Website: lowes
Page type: billing-address
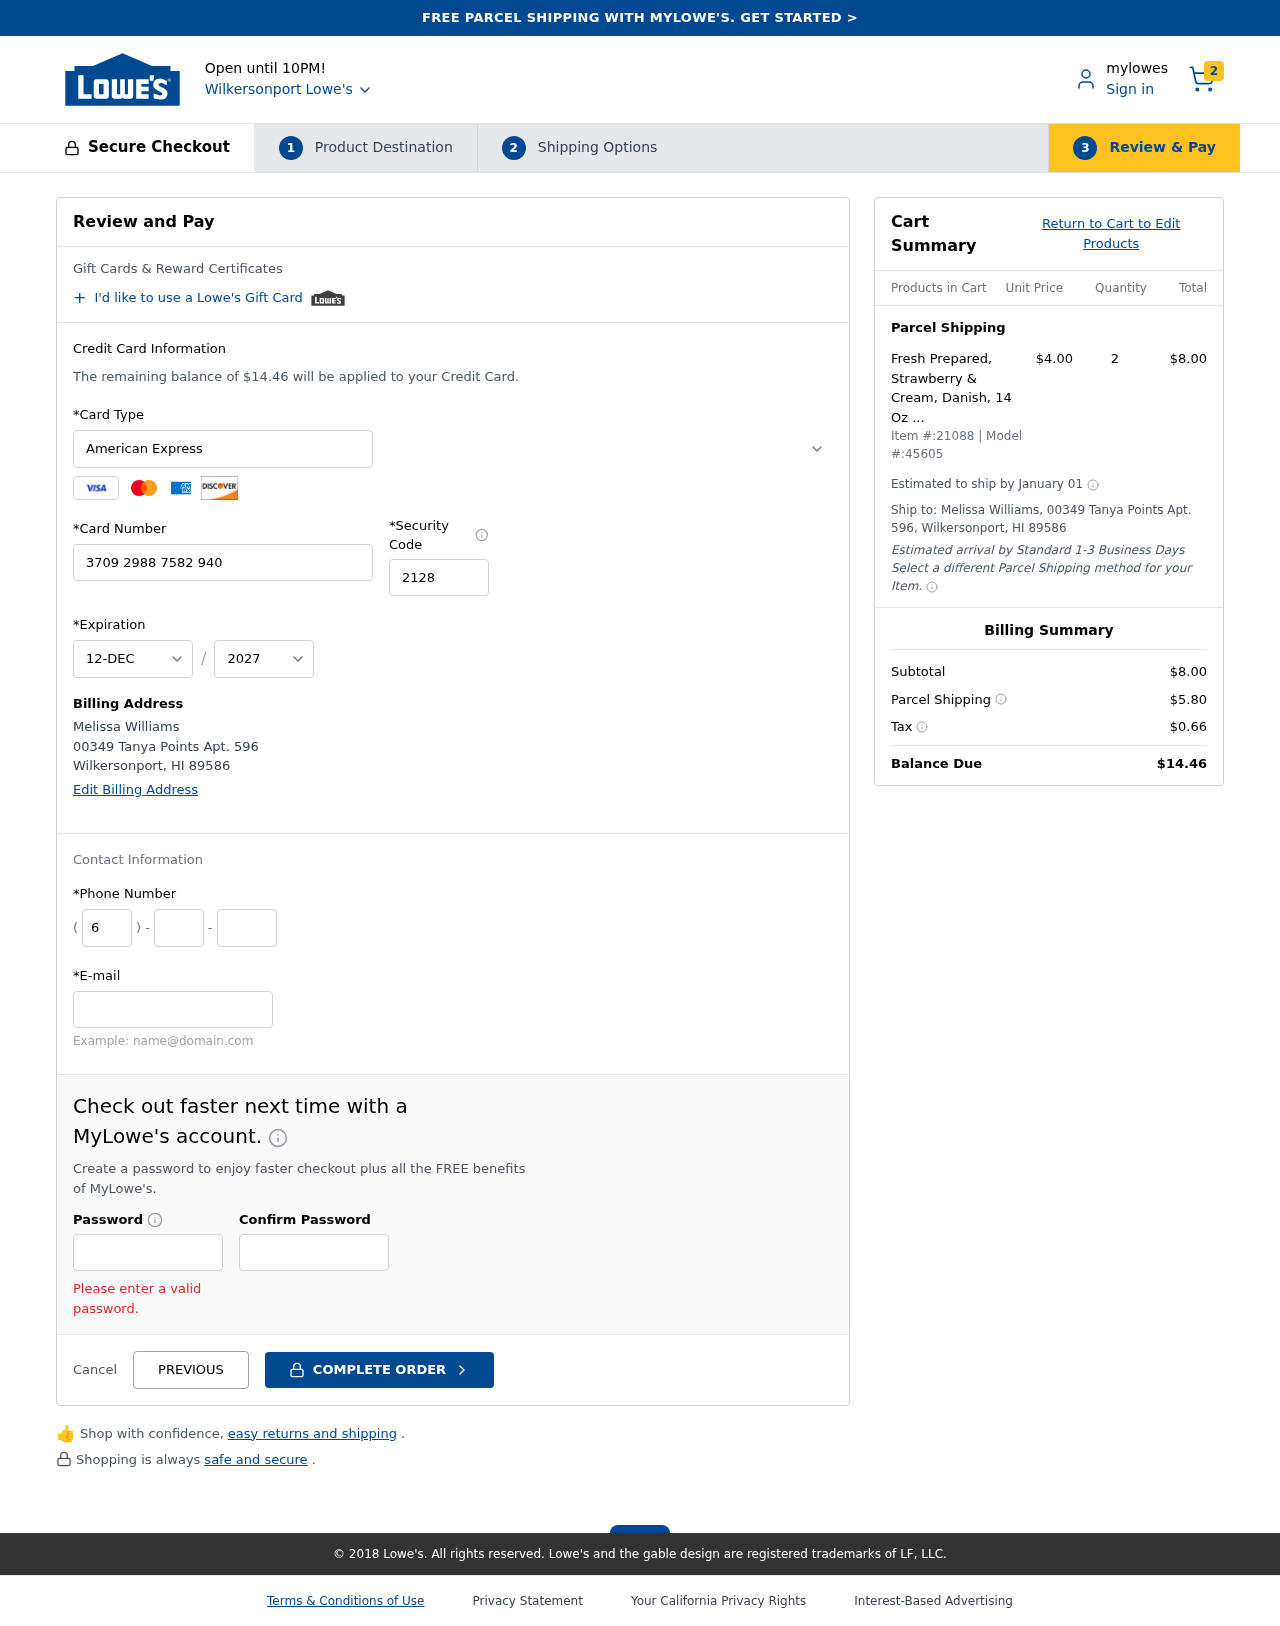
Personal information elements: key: PII_CARD_CVV
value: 2128
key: PII_CARD_EXPIRY_MONTH
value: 12
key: PII_CARD_EXPIRY_YEAR
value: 27
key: PII_CARD_NUMBER
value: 3709 2988 7582 940
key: PII_CARD_TYPE
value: American Express
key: PII_CITY
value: Wilkersonport
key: PII_CITY_STATE_ZIP
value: Wilkersonport, HI 89586
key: PII_EMAIL
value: mwilliams@yahoo.com
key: PII_FULLNAME
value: Melissa Williams
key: PII_PHONE_AREA
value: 643
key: PII_PHONE_PREFIX
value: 888
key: PII_PHONE_SUFFIX
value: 3957
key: PII_STREET
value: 00349 Tanya Points Apt. 596
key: PII_FULLNAME2
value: Melissa Williams
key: PII_STREET2
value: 00349 Tanya Points Apt. 596
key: PII_CITY_STATE_ZIP2
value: Wilkersonport, HI 89586
Product elements: key: PRODUCT1_NAME
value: Fresh Prepared, Strawberry & Cream, Danish, 14 Oz (4 Count)
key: PRODUCT1_PRICE
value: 4
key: PRODUCT1_QUANTITY
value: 2
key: PRODUCT_ITEM_NUMBER
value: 21088
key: PRODUCT_MODEL_NUMBER
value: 45605
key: PRODUCT1_LINE_TOTAL
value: $8.00
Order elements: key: ORDER_NUM_ITEMS
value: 2
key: ORDER_TOTAL
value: $14.46
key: ORDER_SHIPPING_DATE
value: January 01
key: ORDER_SUBTOTAL
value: $8.00
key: ORDER_SHIPPING_COST
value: $5.80
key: ORDER_TAX
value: $0.66